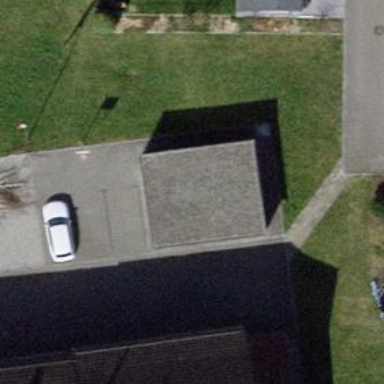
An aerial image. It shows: Building.